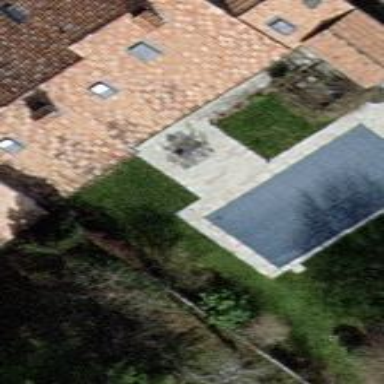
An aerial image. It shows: Swimming pool located in leisure land.